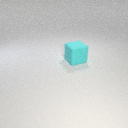
large cyan rubber cube